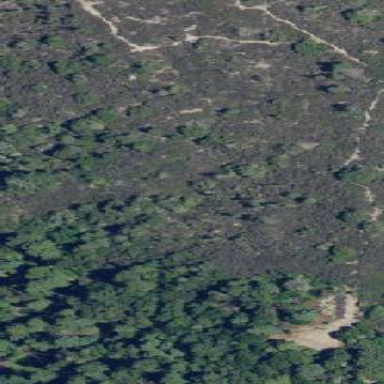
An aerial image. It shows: Area covered in scrub vegetation.